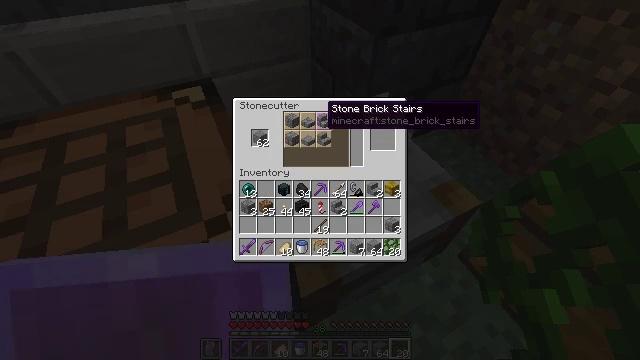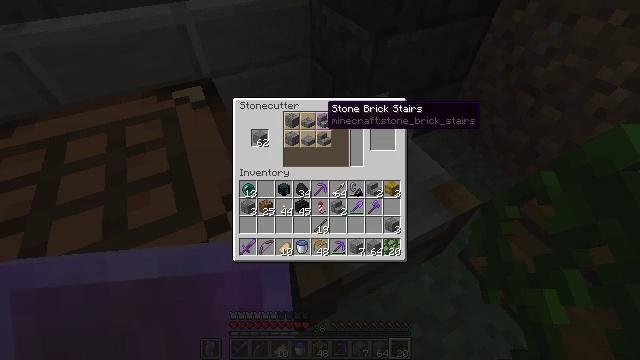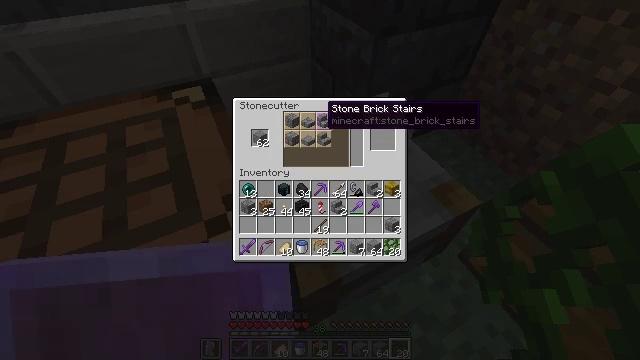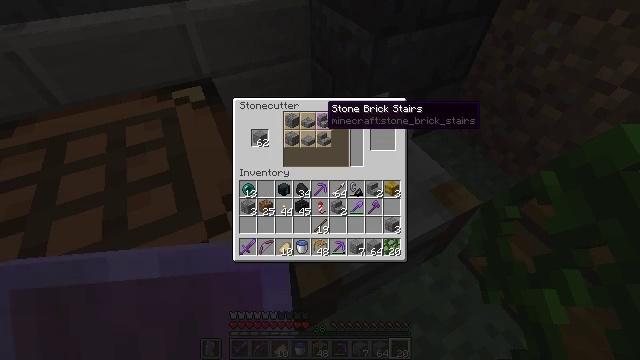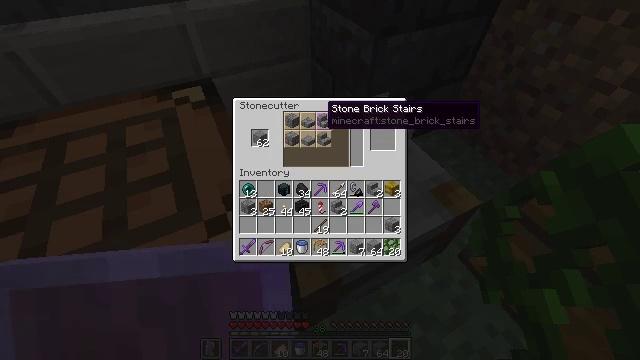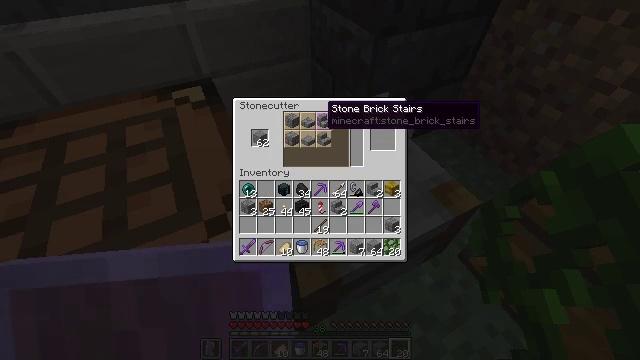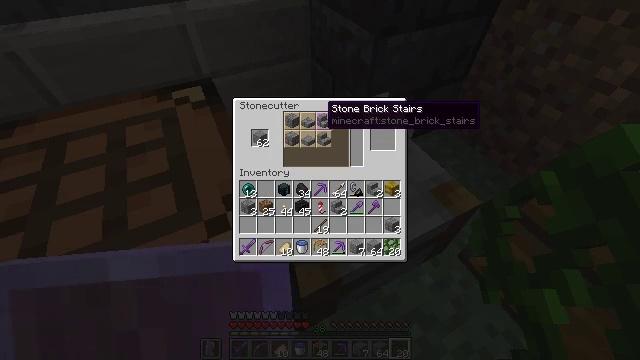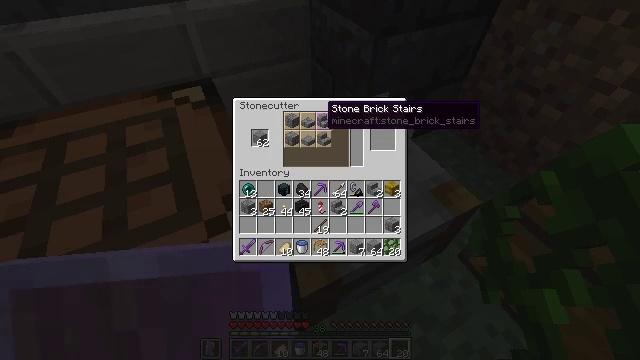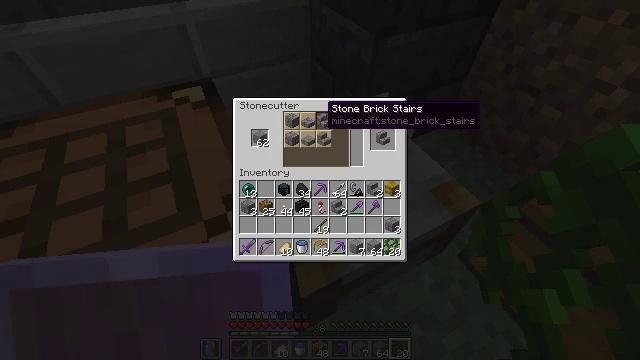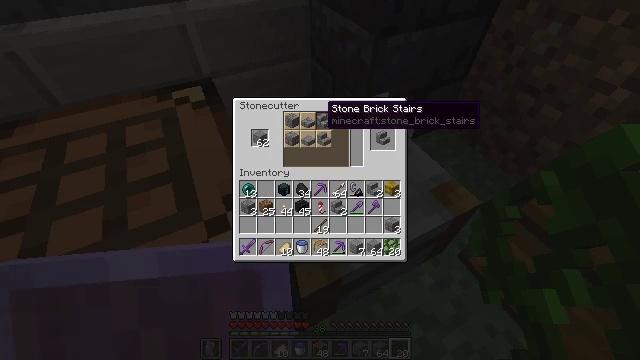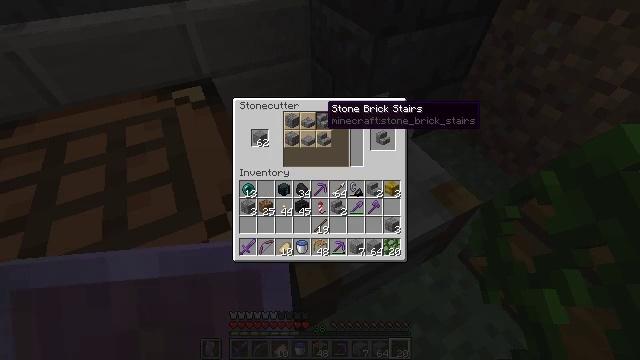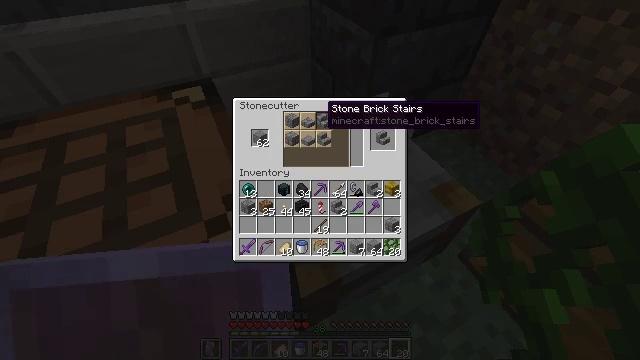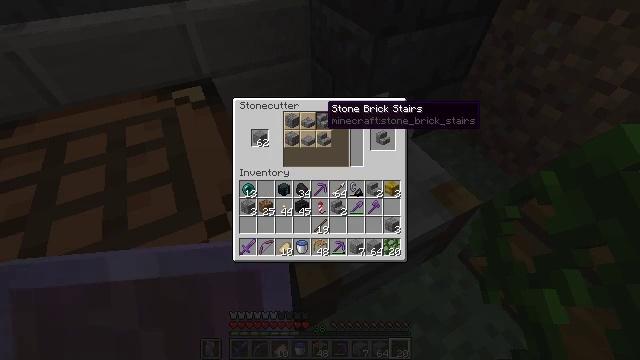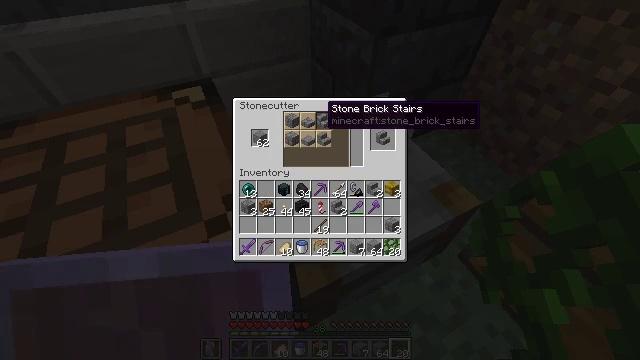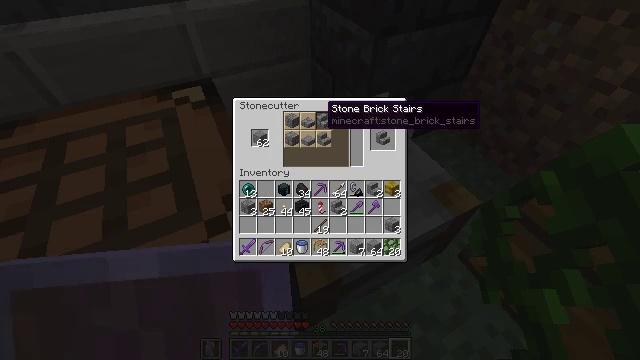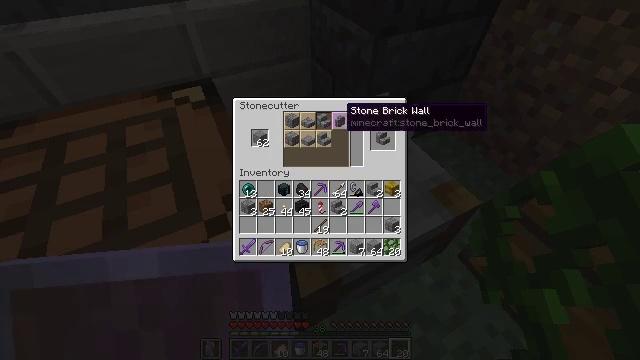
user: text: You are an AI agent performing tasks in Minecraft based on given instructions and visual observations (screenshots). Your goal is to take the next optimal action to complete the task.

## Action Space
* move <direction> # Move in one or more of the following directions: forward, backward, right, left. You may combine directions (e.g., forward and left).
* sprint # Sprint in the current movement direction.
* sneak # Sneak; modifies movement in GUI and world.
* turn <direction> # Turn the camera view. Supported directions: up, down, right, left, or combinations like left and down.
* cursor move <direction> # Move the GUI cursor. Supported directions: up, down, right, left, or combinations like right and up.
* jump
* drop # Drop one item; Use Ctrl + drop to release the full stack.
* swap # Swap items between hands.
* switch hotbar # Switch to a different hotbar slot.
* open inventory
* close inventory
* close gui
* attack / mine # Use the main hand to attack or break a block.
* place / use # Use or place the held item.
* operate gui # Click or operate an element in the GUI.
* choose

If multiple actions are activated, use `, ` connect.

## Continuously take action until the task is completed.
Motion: motion action
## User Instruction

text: Create stone brick stairs using the crafting table.
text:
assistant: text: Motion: no_op
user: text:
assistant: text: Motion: no_op
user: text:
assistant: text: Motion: no_op
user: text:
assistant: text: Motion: no_op
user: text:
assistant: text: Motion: no_op
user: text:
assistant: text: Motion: no_op
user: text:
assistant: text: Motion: no_op
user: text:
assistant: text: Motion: attack / mine
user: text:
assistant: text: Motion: attack / mine
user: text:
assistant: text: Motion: attack / mine
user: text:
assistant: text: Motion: no_op
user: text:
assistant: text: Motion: no_op
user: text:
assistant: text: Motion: no_op
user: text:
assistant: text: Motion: no_op
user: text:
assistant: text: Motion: turn right
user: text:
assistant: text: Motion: turn right and down
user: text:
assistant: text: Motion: turn right
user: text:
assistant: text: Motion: turn right
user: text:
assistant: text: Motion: no_op
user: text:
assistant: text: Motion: no_op
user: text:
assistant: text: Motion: no_op
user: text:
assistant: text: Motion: no_op
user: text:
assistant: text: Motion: no_op
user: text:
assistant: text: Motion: no_op
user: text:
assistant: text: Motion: no_op
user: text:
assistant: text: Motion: no_op
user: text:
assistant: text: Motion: no_op
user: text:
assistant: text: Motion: no_op
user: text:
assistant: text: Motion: no_op
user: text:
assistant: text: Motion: no_op